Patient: sex M, age 46
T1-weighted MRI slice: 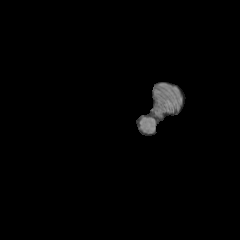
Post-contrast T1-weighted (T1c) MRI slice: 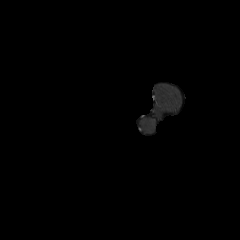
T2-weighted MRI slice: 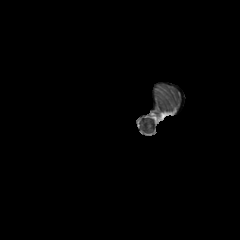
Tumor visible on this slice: no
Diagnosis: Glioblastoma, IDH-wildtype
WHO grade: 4